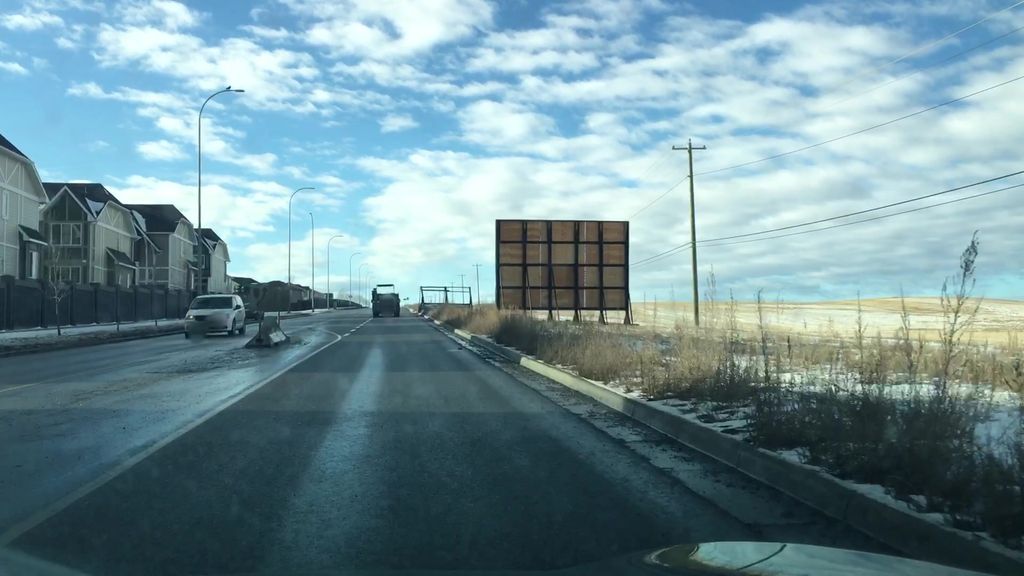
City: calgary